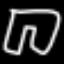
Label: pants